Question: I am trying to add an image to my GroupBox Header like so:
'''
<GroupBox>
<GroupBox.Header>
<StackPanel Orientation="Horizontal">
<Label Content="Test Box" />
<Image Source="MyImage.jpg" />
</StackPanel>
</GroupBox.Header>
.....
<!-- All my other code which I know works correctly -->
.....
<GroupBox>
'''
However, what shows up for my 'GroupBox' 'Header' is:

I see this method of modifying the 'GroupBox' 'Header' all over the web when I search on how to do this but I cannot get it to work. I even tried removing the 'Image' in case that was causing an issue and it still give the same result.
What am I doing wrong here?
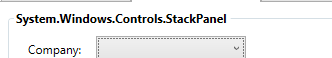
Answer: After reading Ganesh's post, I did a search for a GroupBox style and found that there was one in my project that I was unaware of. The GroupBox style was defined as follows:
'''
<!-- GroupBox & GroupBox.Header Style -->
<Style x:Key="GroupBoxStyle" TargetType="{x:Type GroupBox}">
<Setter Property="Margin" Value="5" />
<Setter Property="Padding" Value="5" />
<Setter Property="HeaderTemplate">
<Setter.Value>
<DataTemplate>
<TextBlock Text="{Binding}" FontWeight="Bold"/>
</DataTemplate>
</Setter.Value>
</Setter>
</Style>
<Style TargetType="{x:Type GroupBox}"
BasedOn="{StaticResource GroupBoxStyle}" />
'''
By changing my code to the following I was able to override the default GroupBox style:
'''
<GroupBox>
<GroupBox.HeaderTemplate>
<DataTemplate>
<StackPanel Orientation="Horizontal">
<Label Content="Julius Caesar"/>
<Image Source="MyImage.jpg" />
</StackPanel>
</DataTemplate>
</GroupBox.HeaderTemplate>
......
'''